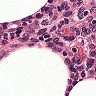
Metastatic tissue present: no